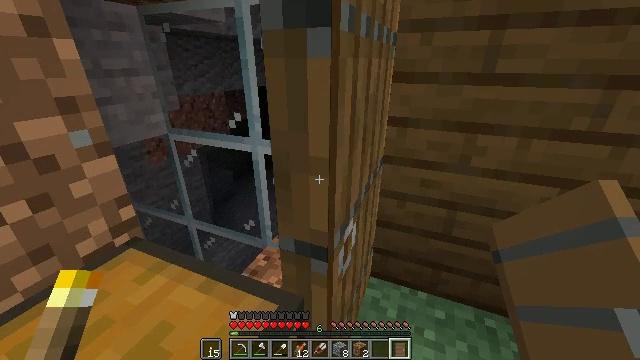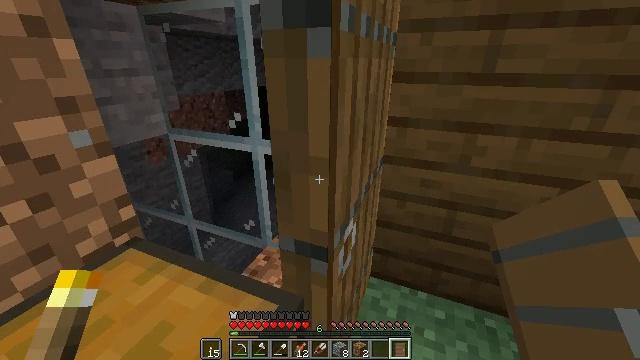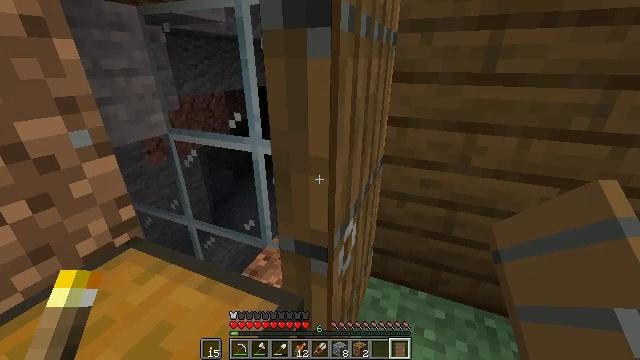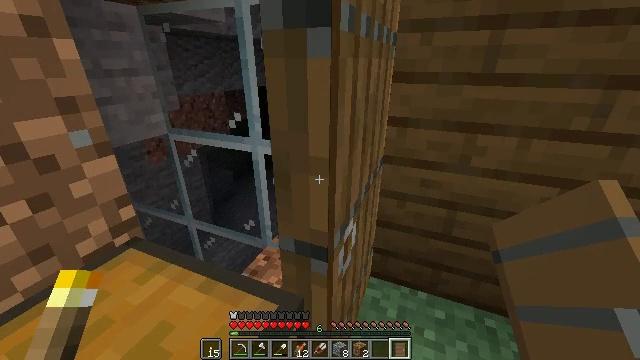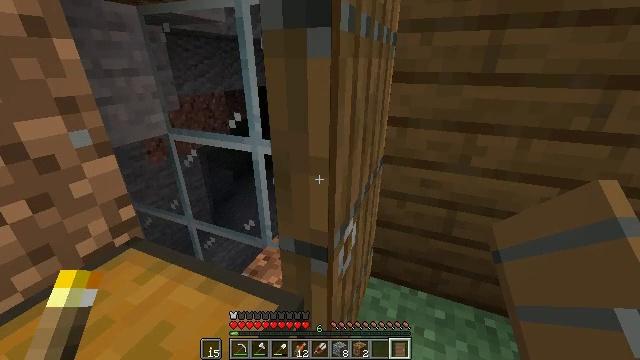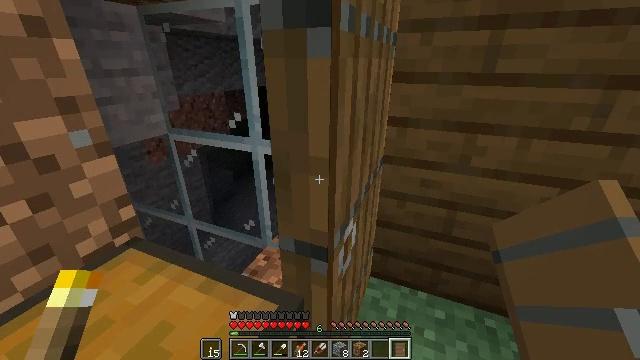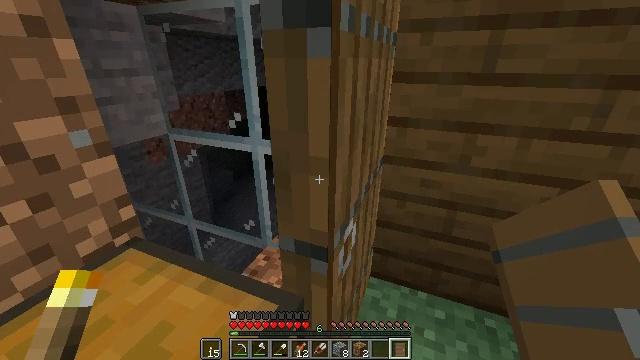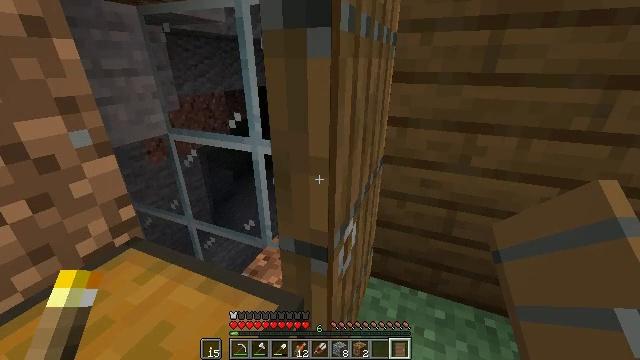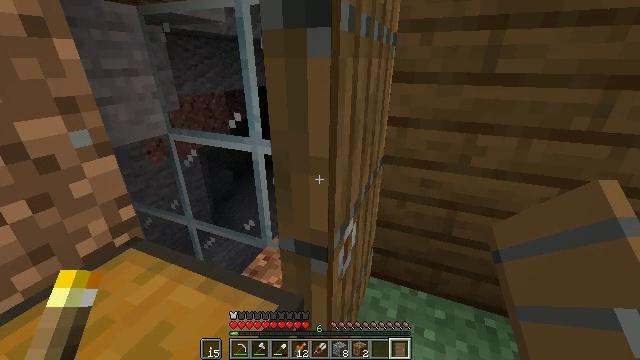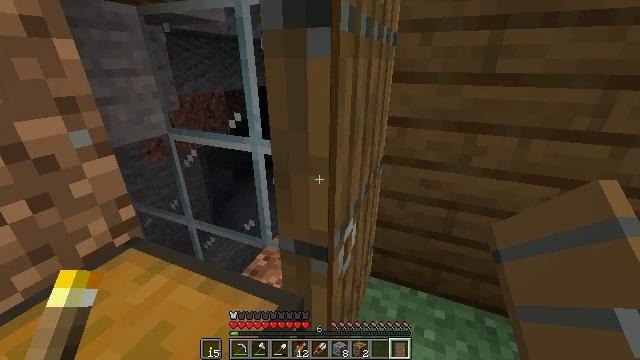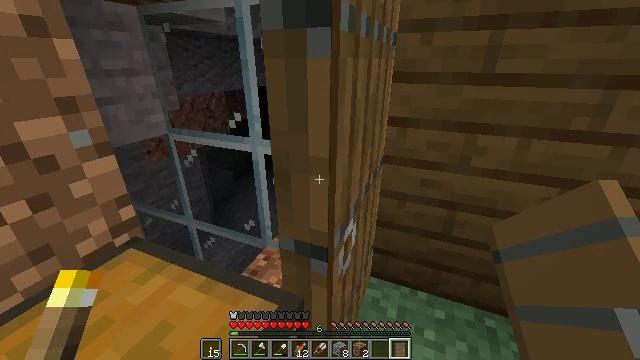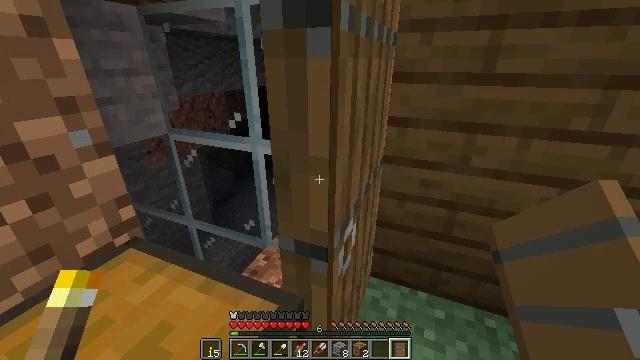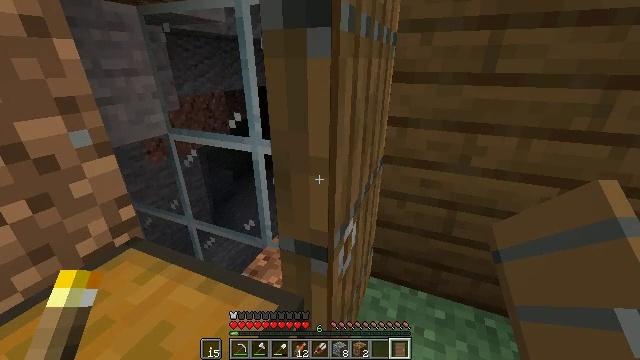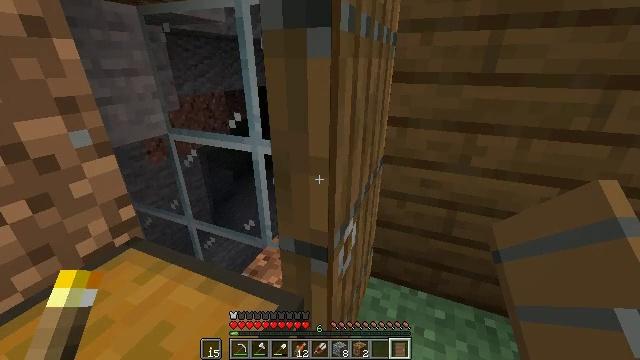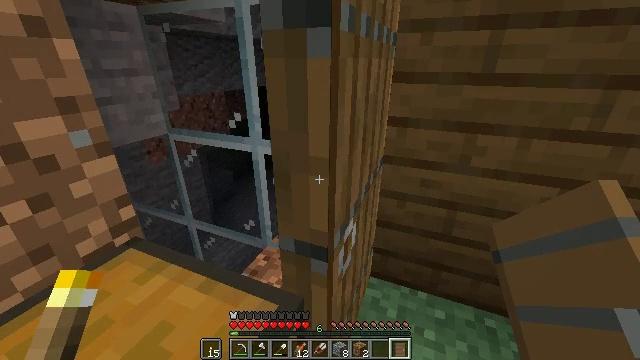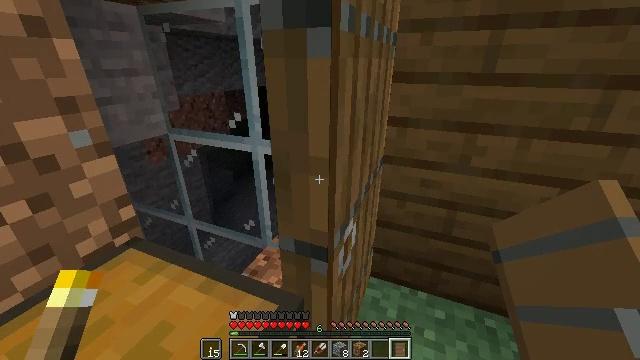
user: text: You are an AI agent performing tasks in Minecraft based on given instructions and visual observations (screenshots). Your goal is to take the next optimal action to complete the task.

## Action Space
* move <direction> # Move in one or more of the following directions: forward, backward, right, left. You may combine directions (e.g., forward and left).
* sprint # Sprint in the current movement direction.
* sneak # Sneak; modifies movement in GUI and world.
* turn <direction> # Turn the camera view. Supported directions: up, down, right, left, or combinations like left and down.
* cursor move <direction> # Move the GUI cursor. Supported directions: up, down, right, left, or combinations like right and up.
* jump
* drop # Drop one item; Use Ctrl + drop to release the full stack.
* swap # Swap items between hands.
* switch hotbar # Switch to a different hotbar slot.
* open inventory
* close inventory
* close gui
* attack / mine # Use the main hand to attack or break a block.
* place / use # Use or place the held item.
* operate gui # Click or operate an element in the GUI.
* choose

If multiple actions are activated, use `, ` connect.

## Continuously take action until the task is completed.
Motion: motion action
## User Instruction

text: Break the spruce door to remove it.
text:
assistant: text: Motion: no_op
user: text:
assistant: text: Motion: no_op
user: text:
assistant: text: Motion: no_op
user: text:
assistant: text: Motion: no_op
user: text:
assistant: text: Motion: no_op
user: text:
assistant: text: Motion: no_op
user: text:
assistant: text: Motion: no_op
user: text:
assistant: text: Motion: no_op
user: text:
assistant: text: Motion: no_op
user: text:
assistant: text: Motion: no_op
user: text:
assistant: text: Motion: no_op
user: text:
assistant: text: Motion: no_op
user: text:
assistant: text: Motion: no_op
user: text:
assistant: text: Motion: no_op
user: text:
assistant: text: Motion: no_op
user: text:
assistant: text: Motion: no_op
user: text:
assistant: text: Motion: no_op
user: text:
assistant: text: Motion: use / place
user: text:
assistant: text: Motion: use / place
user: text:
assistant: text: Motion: use / place
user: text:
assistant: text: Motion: use / place
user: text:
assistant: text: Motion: no_op
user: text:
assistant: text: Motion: no_op
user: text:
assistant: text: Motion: no_op
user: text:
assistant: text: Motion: no_op
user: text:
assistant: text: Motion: move right
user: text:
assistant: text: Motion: move right
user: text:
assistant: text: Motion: move right, turn left
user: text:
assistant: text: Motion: move right, turn left
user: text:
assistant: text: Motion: turn left